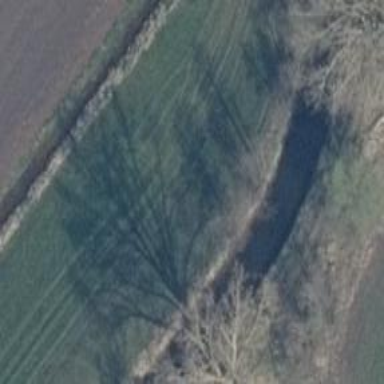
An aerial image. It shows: Row of trees in natural setting.